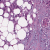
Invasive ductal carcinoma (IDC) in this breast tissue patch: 1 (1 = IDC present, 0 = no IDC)